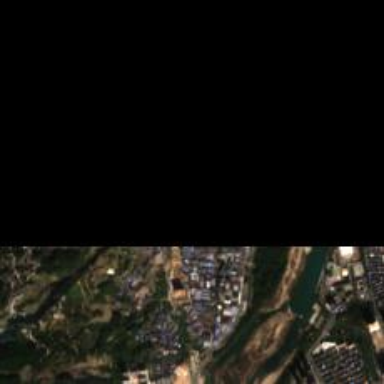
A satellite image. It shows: Ethnic township within town.